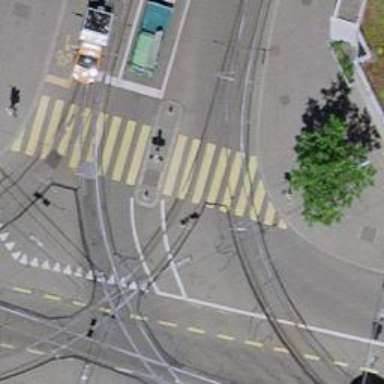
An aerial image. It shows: Tram level crossing on the railway.